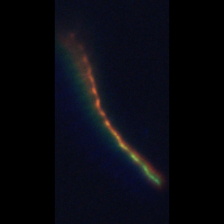
Taxon: Psuedo-nitzschia
Group: Diatoms